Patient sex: F
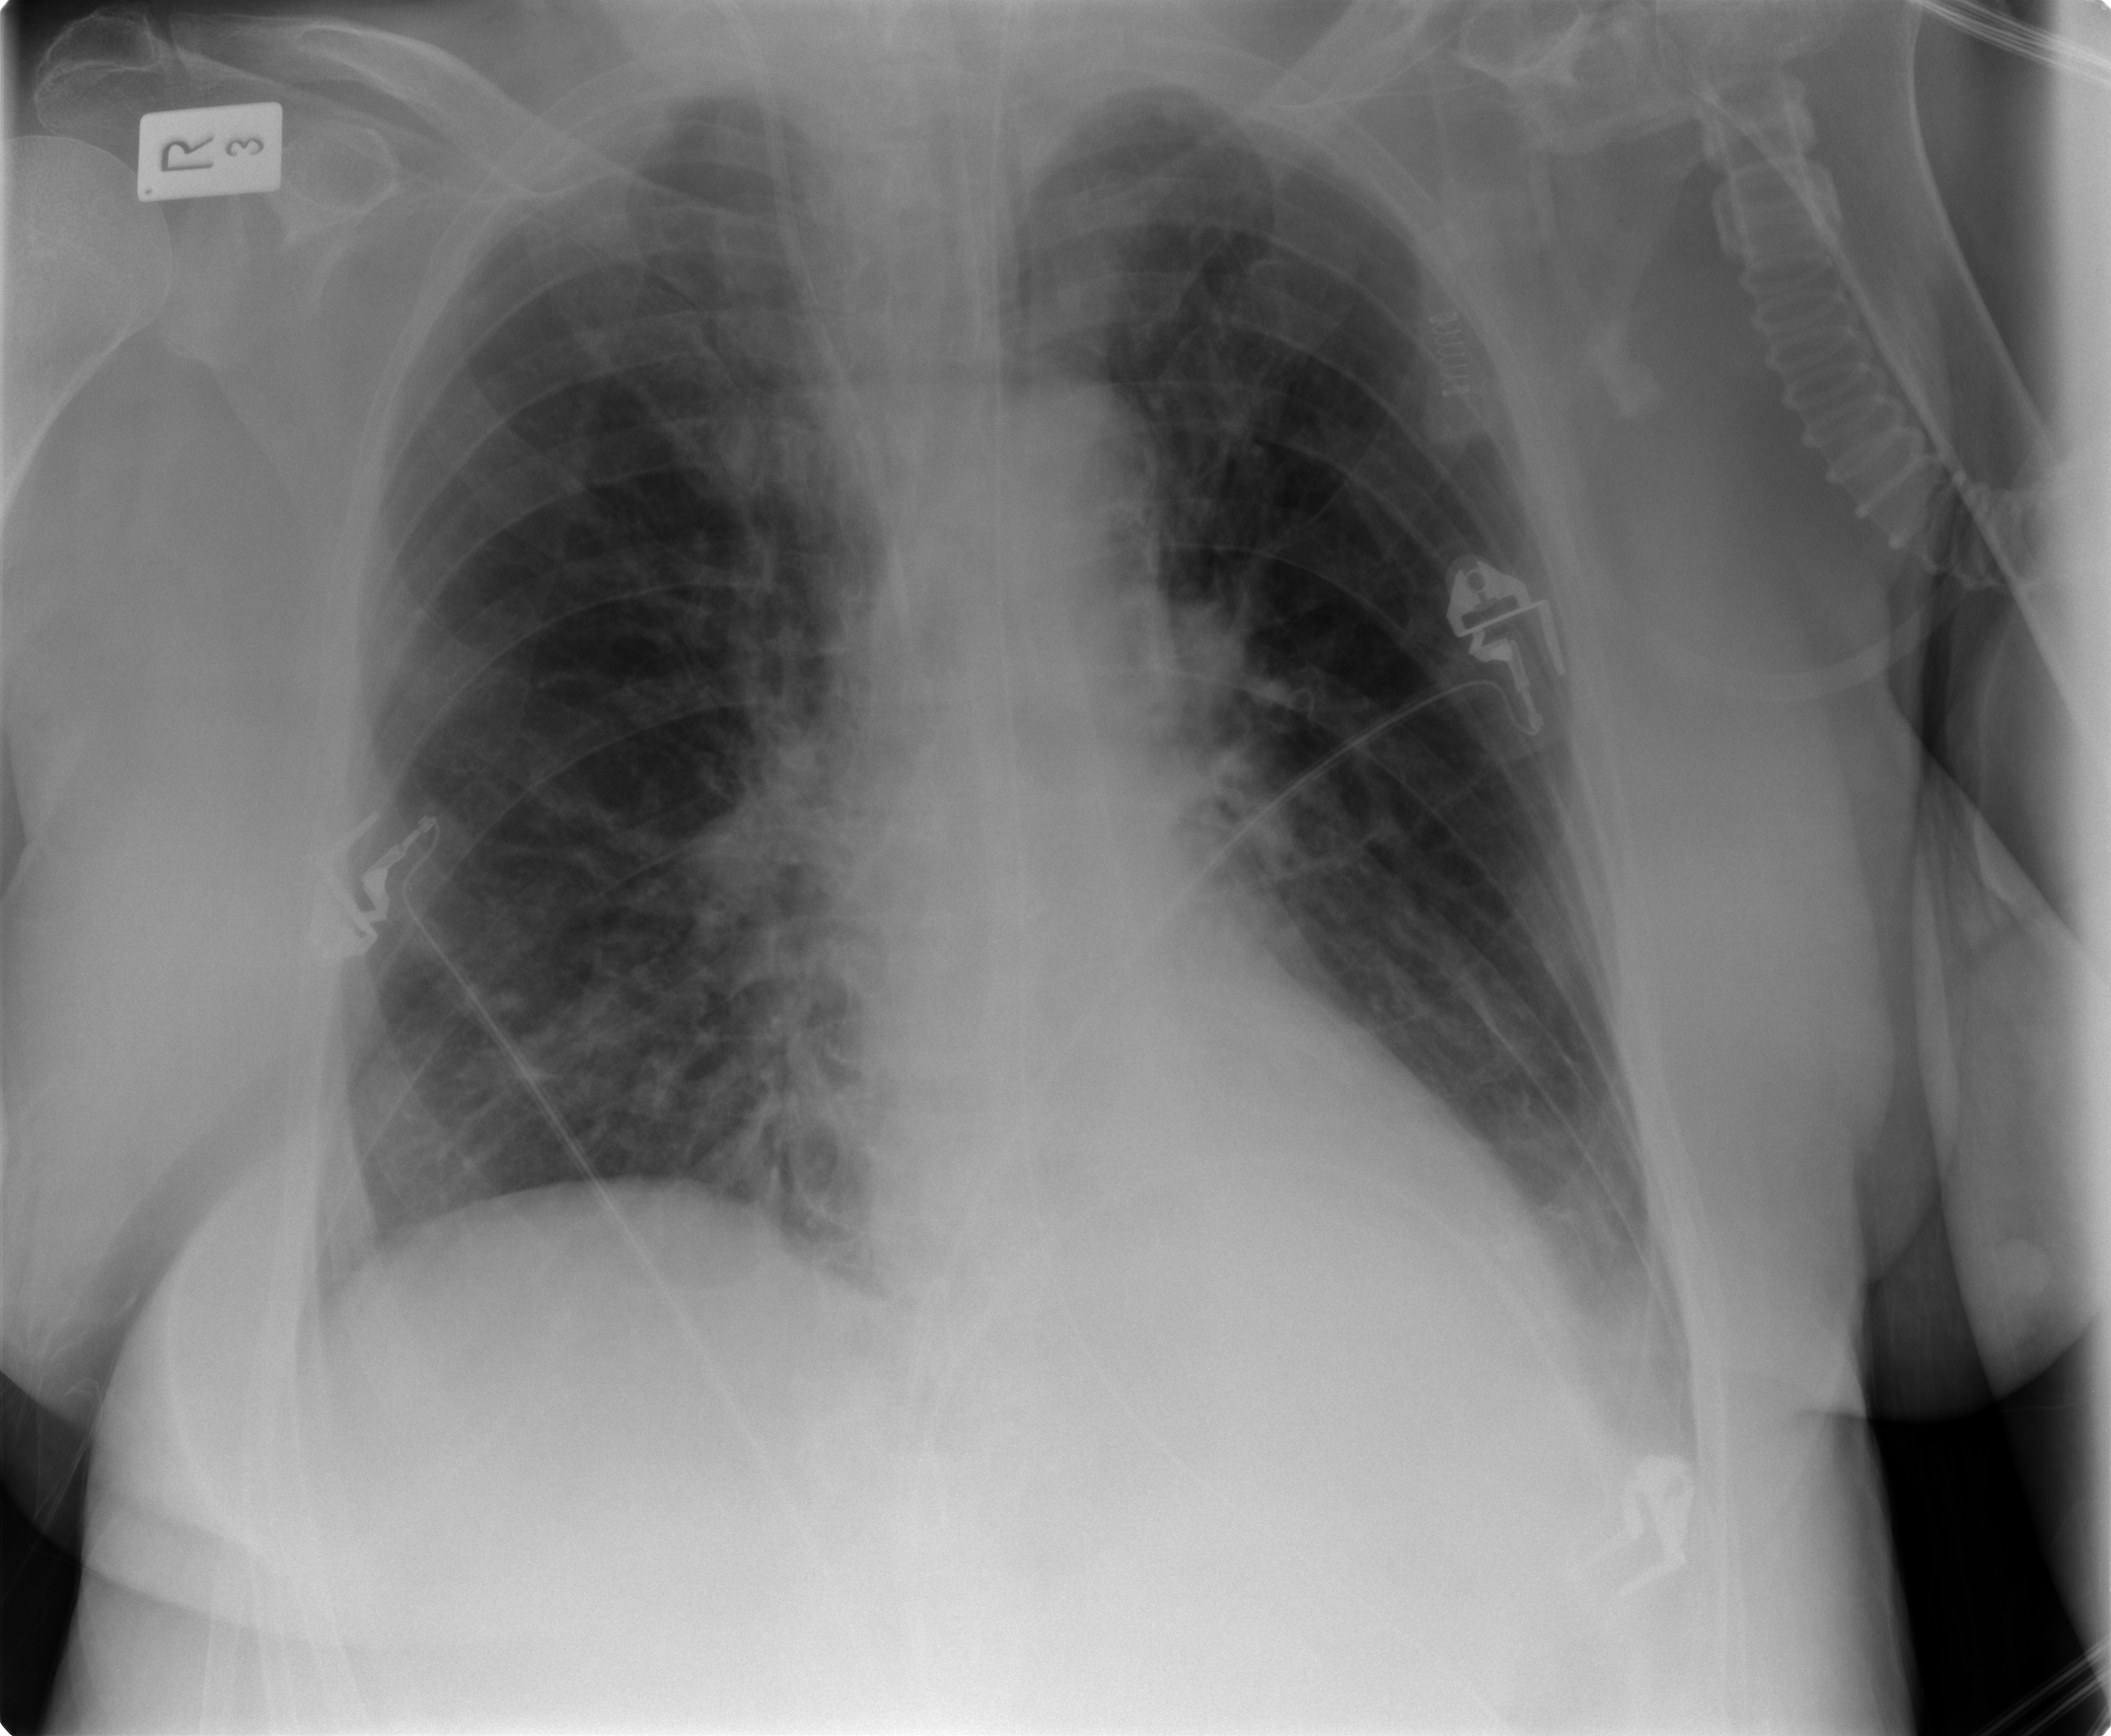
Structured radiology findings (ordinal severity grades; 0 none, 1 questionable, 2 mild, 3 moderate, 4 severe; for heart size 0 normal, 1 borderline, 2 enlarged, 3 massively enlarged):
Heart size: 0
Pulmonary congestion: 1
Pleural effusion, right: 0
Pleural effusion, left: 1
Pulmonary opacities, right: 0
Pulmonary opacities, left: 0
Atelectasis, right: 2
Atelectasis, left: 2